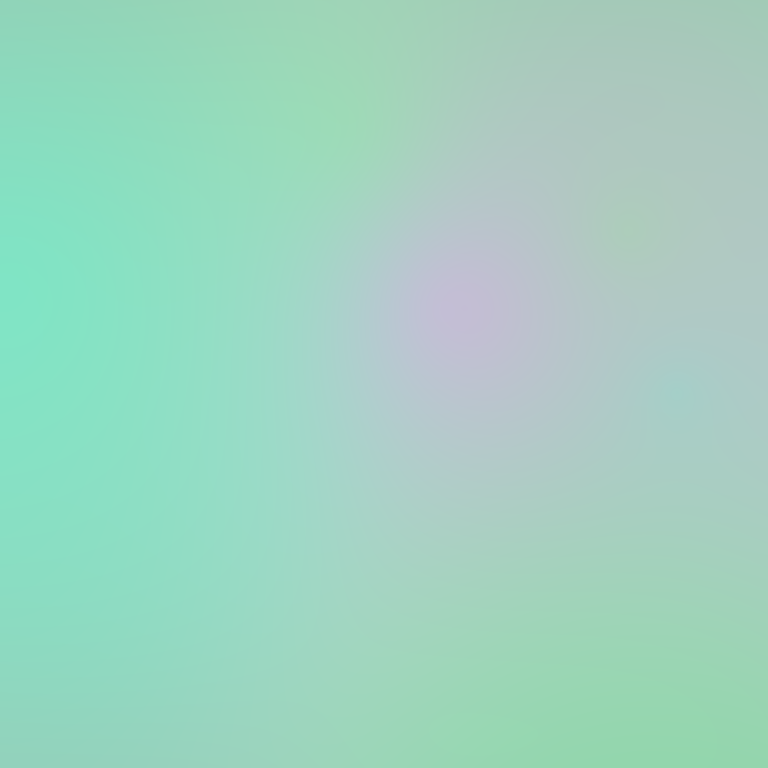
Abstract light effect, smooth gradient from soft teal to pale lavender, serene atmosphere, diffuse glow, no room, no furniture, no objects.